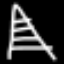
Label: The Eiffel Tower